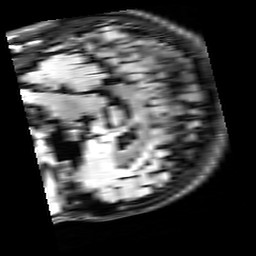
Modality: FLAIR
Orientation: sagittal
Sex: male
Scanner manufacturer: siemens
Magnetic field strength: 3 T
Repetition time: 10 s
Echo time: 0.09 s